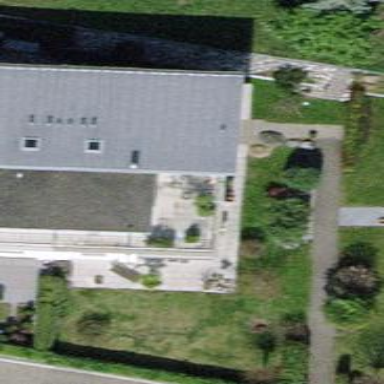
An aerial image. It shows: White terrace building with flat roof.